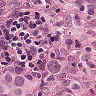
Metastatic tissue present: yes